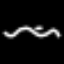
Label: squiggle